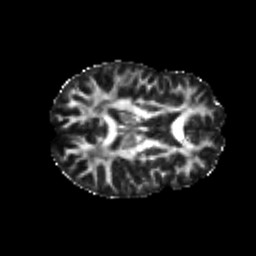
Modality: FA
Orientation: axial
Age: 24
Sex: female
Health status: healthy
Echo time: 0.074 s